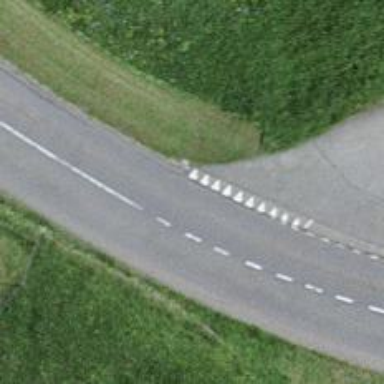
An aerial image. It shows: Secondary road with asphalt surface.